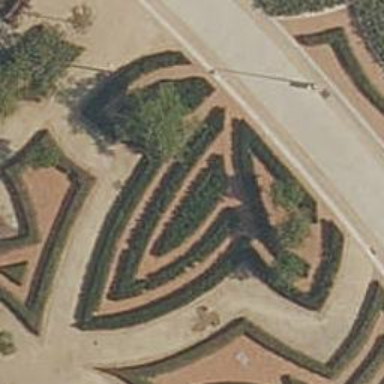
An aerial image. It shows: Hedge acting as barrier.